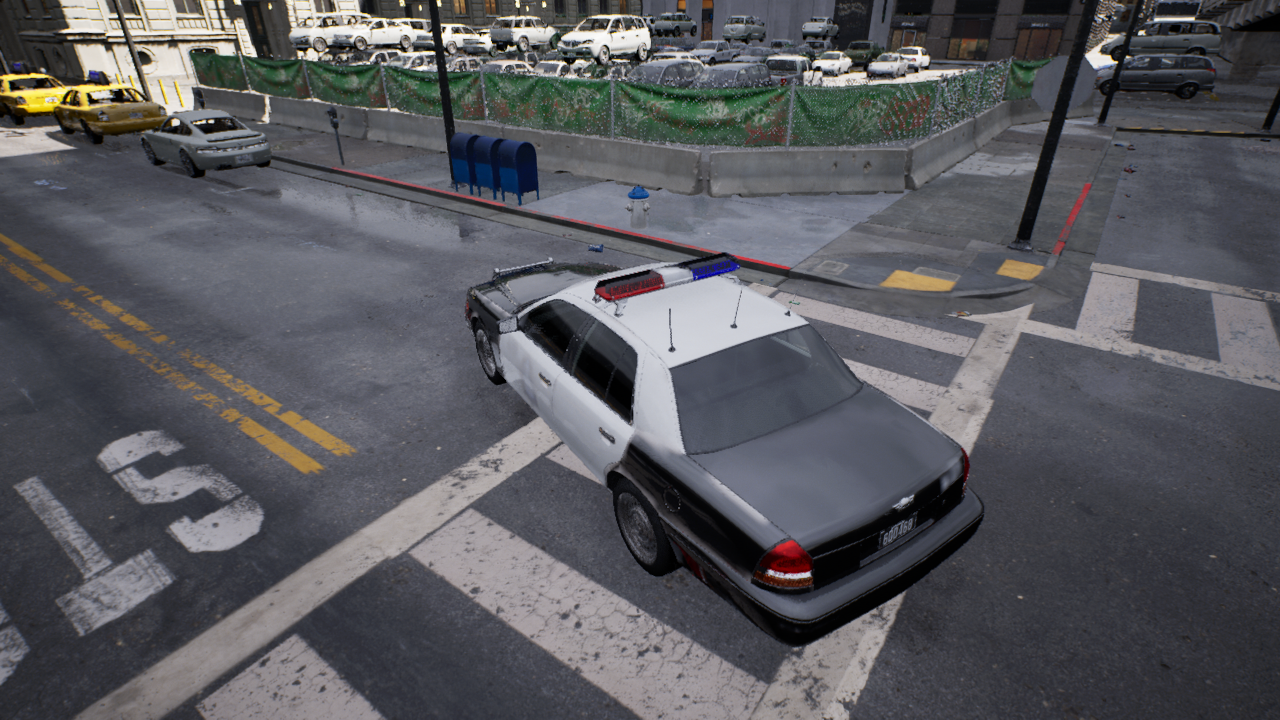
Venue: intersection
Lighting: clear day
Vehicle rig: sedan